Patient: sex F, age 76
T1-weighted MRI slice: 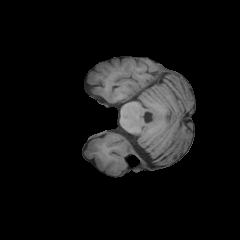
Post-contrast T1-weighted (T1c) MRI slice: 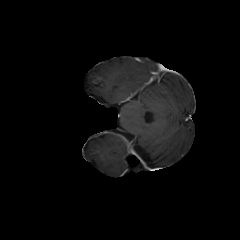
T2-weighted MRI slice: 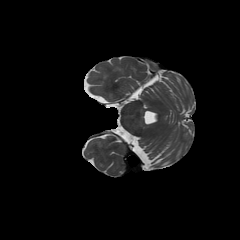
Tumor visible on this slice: no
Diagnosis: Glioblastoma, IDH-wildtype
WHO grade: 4